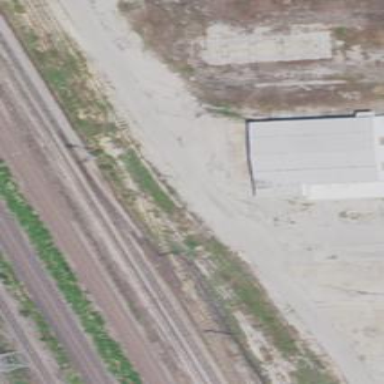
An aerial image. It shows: Railway yard.